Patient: sex F, age 58
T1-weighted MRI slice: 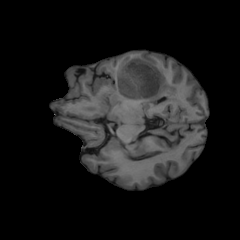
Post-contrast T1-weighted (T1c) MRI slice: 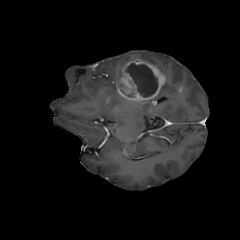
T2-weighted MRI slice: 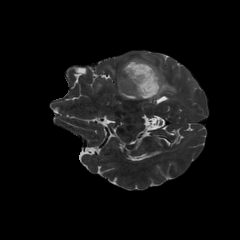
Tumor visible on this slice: yes
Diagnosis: Glioblastoma, IDH-wildtype
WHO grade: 4